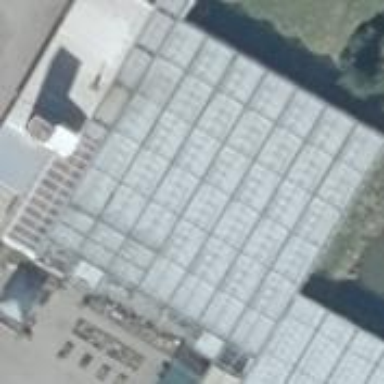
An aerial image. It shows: Greenhouse.